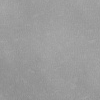
Atmospheric dust classification: dusty